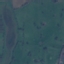
Label: Pasture